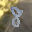
Label: 8